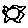
Label: sun